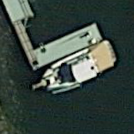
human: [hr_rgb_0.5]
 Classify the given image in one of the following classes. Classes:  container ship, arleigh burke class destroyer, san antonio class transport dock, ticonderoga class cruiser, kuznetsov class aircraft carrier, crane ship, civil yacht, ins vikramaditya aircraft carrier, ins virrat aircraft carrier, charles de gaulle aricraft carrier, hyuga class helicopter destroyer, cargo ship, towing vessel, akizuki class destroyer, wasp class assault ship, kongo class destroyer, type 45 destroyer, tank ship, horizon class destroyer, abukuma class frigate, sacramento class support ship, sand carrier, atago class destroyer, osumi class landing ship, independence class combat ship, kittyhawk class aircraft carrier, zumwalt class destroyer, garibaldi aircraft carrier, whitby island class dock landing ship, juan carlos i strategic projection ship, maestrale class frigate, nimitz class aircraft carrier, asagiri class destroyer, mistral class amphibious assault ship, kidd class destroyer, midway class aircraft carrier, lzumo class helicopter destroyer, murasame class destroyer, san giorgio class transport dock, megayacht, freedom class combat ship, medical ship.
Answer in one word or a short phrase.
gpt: Civil yacht